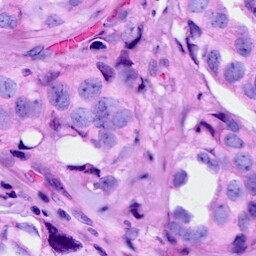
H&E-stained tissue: Breast